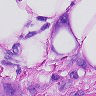
Metastatic tissue present: yes